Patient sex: M
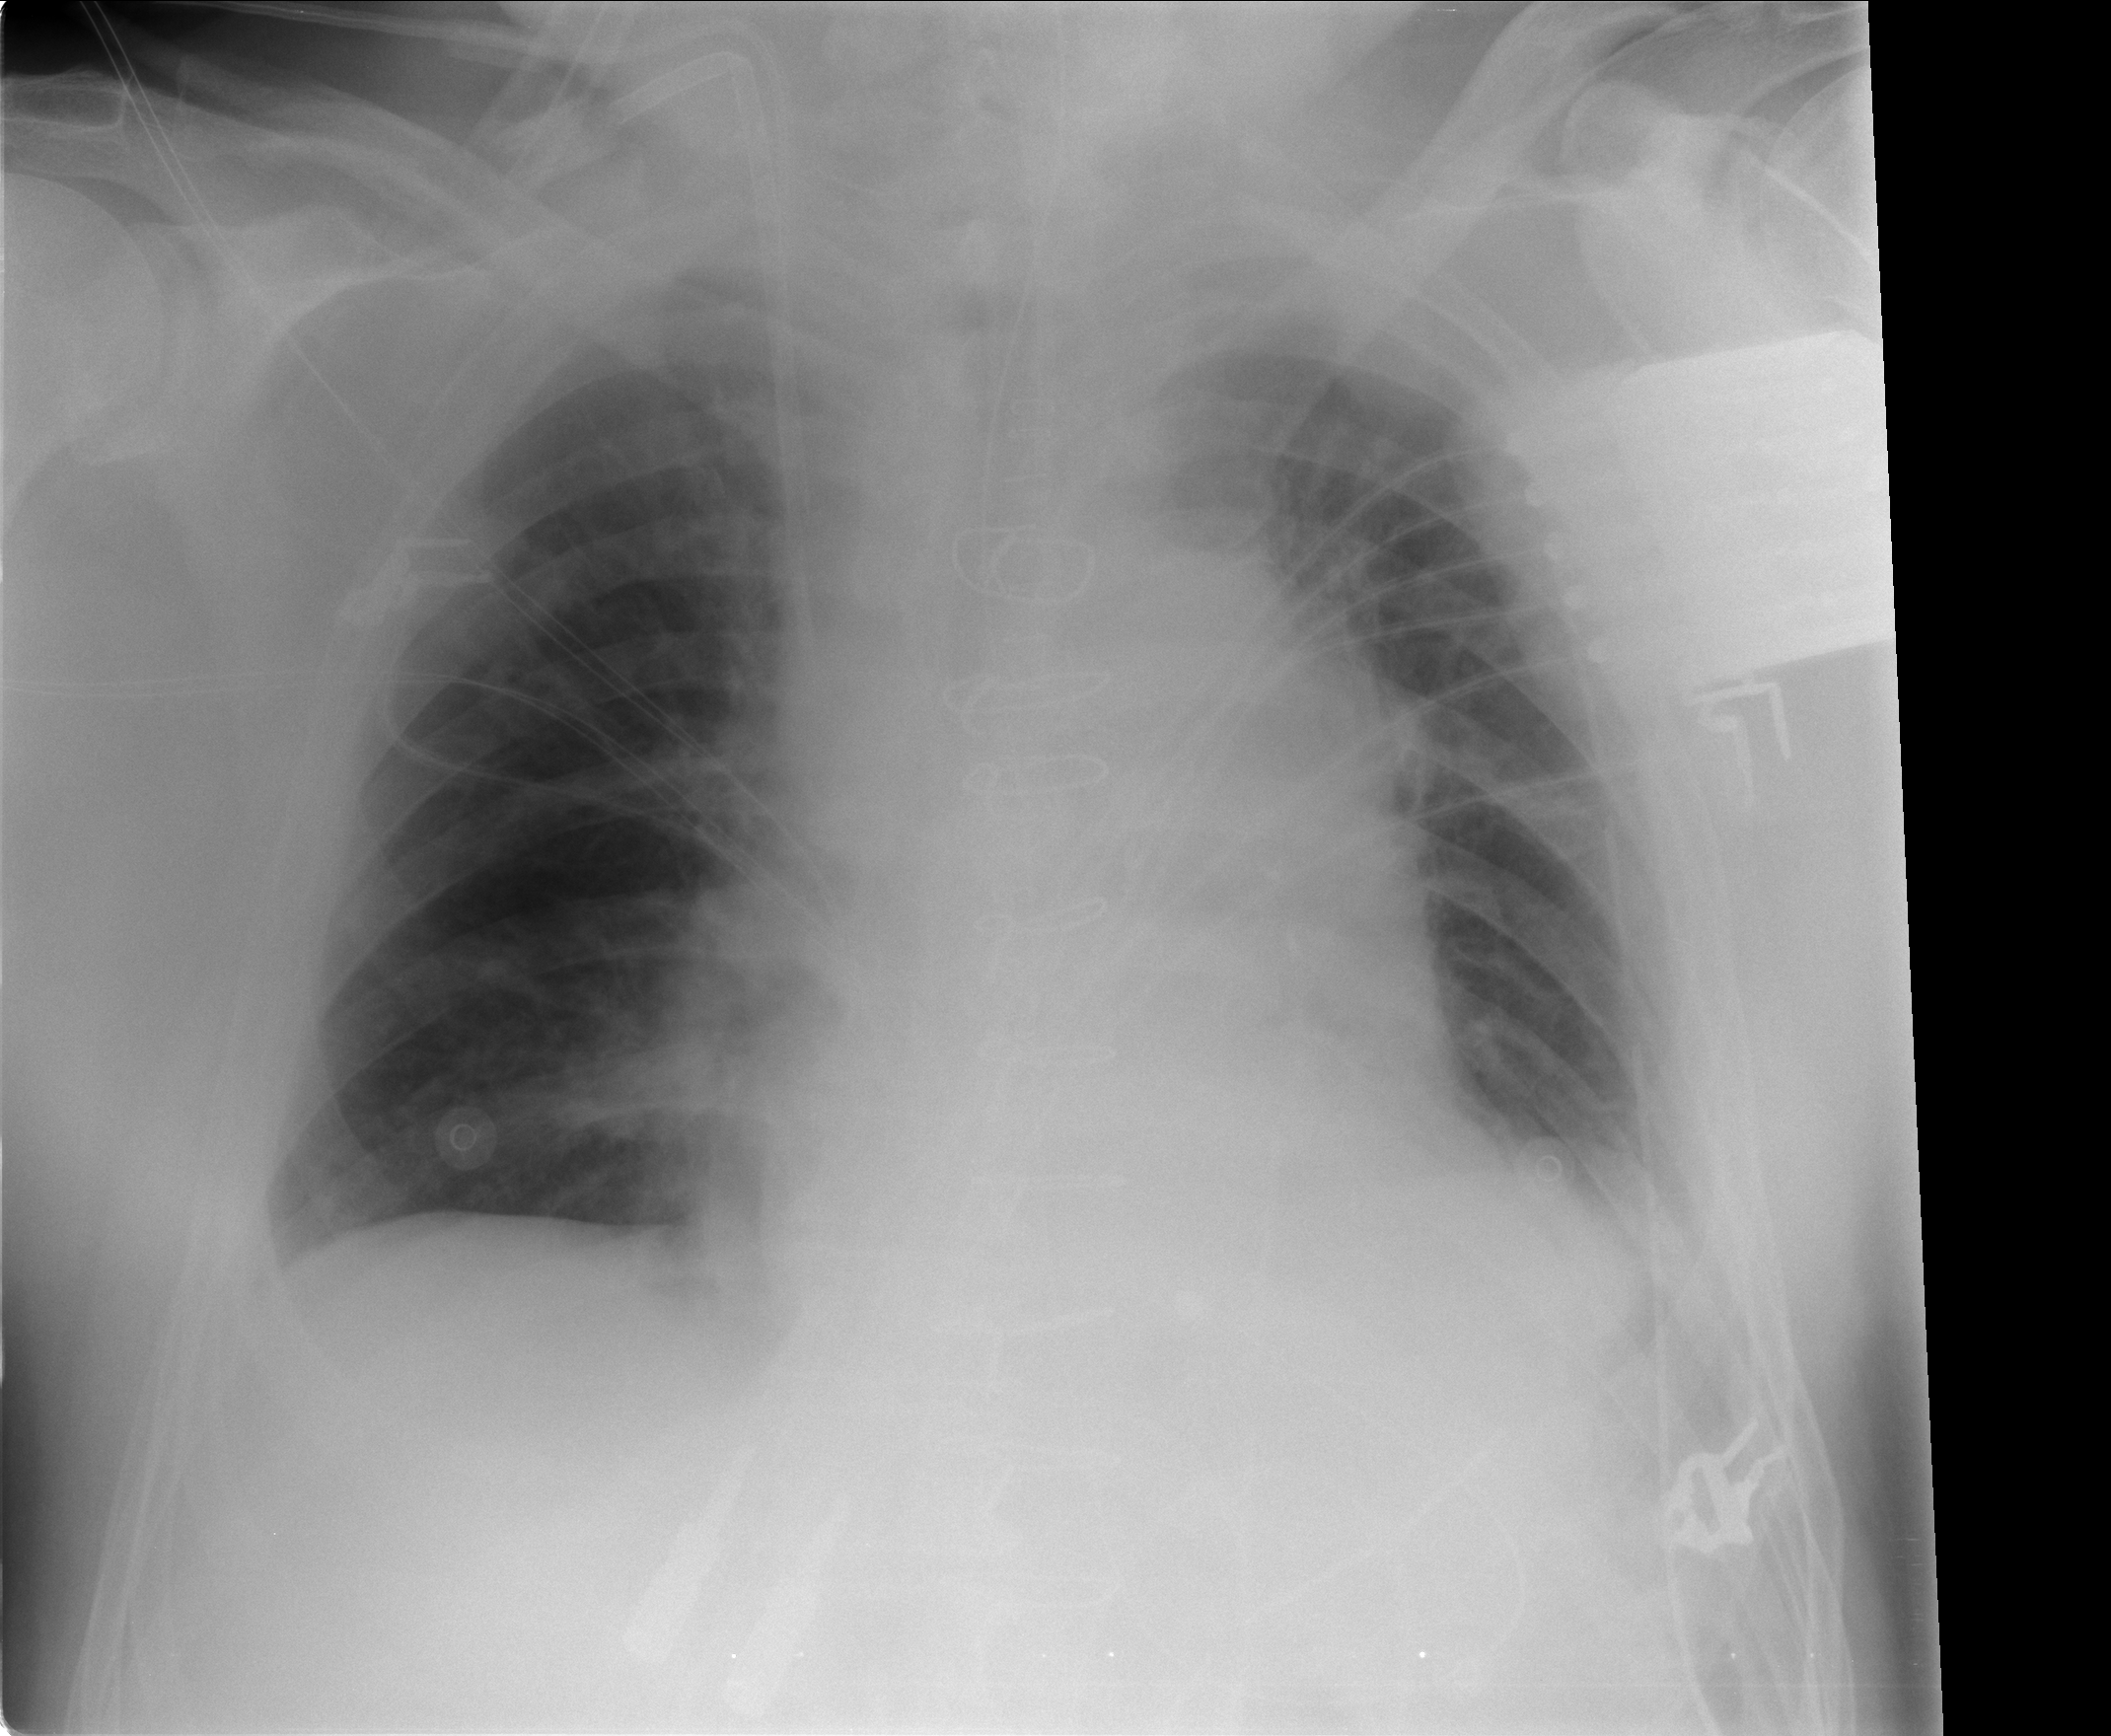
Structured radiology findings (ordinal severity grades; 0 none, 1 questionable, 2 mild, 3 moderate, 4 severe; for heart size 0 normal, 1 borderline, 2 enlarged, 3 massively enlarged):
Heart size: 1
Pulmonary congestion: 2
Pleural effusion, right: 1
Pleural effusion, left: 2
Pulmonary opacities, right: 0
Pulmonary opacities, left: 0
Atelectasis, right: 2
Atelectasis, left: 1